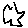
Label: star